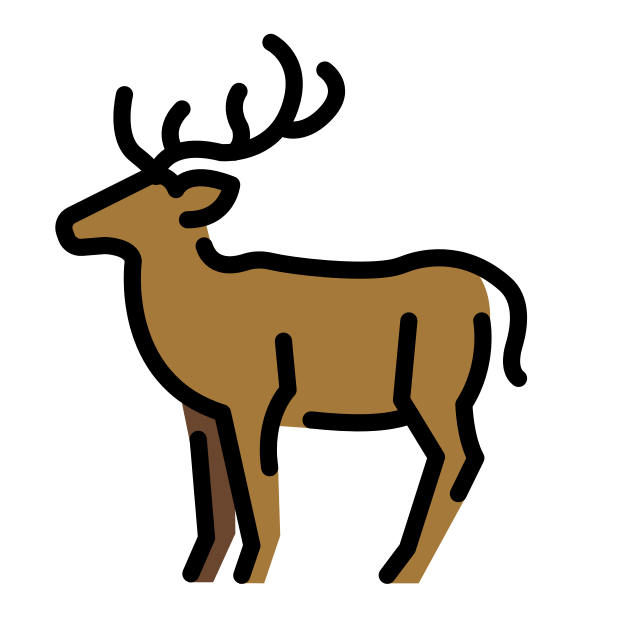
Emoji: 🦌
Name: deer
Unicode: 0x1f98c